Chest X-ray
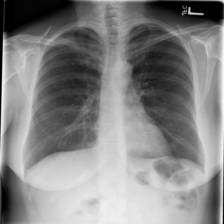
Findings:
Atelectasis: negative
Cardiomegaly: negative
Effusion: negative
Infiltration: negative
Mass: negative
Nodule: negative
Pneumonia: negative
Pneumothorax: negative
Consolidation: negative
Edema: negative
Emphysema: negative
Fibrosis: negative
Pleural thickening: negative
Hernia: negative